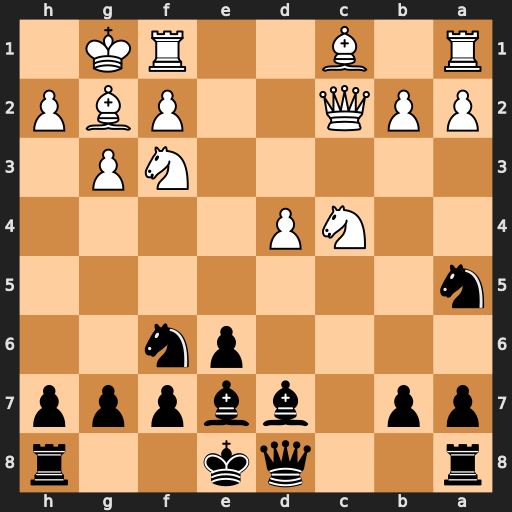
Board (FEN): r2qk2r/pp1bbppp/4pn2/n7/2NP4/5NP1/PPQ2PBP/R1B2RK1
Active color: b
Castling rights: kq
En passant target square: -
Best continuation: Rc8 b3 b5